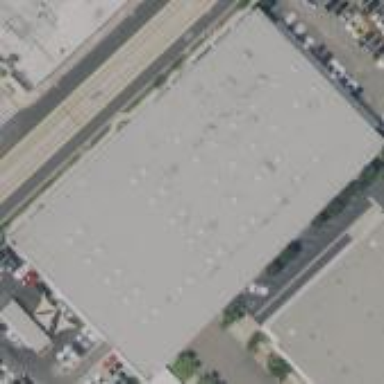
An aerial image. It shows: Commercial building.